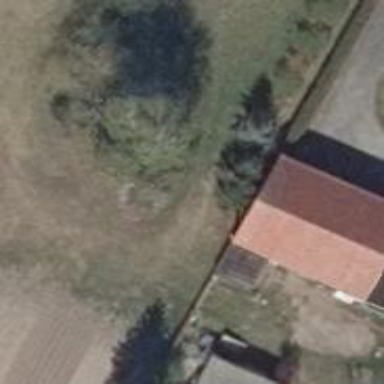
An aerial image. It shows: Rural barn.